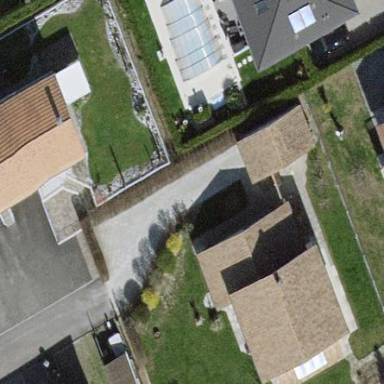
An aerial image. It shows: Detached building with gabled roof.